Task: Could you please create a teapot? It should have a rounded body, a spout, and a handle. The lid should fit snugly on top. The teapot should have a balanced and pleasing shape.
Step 188:
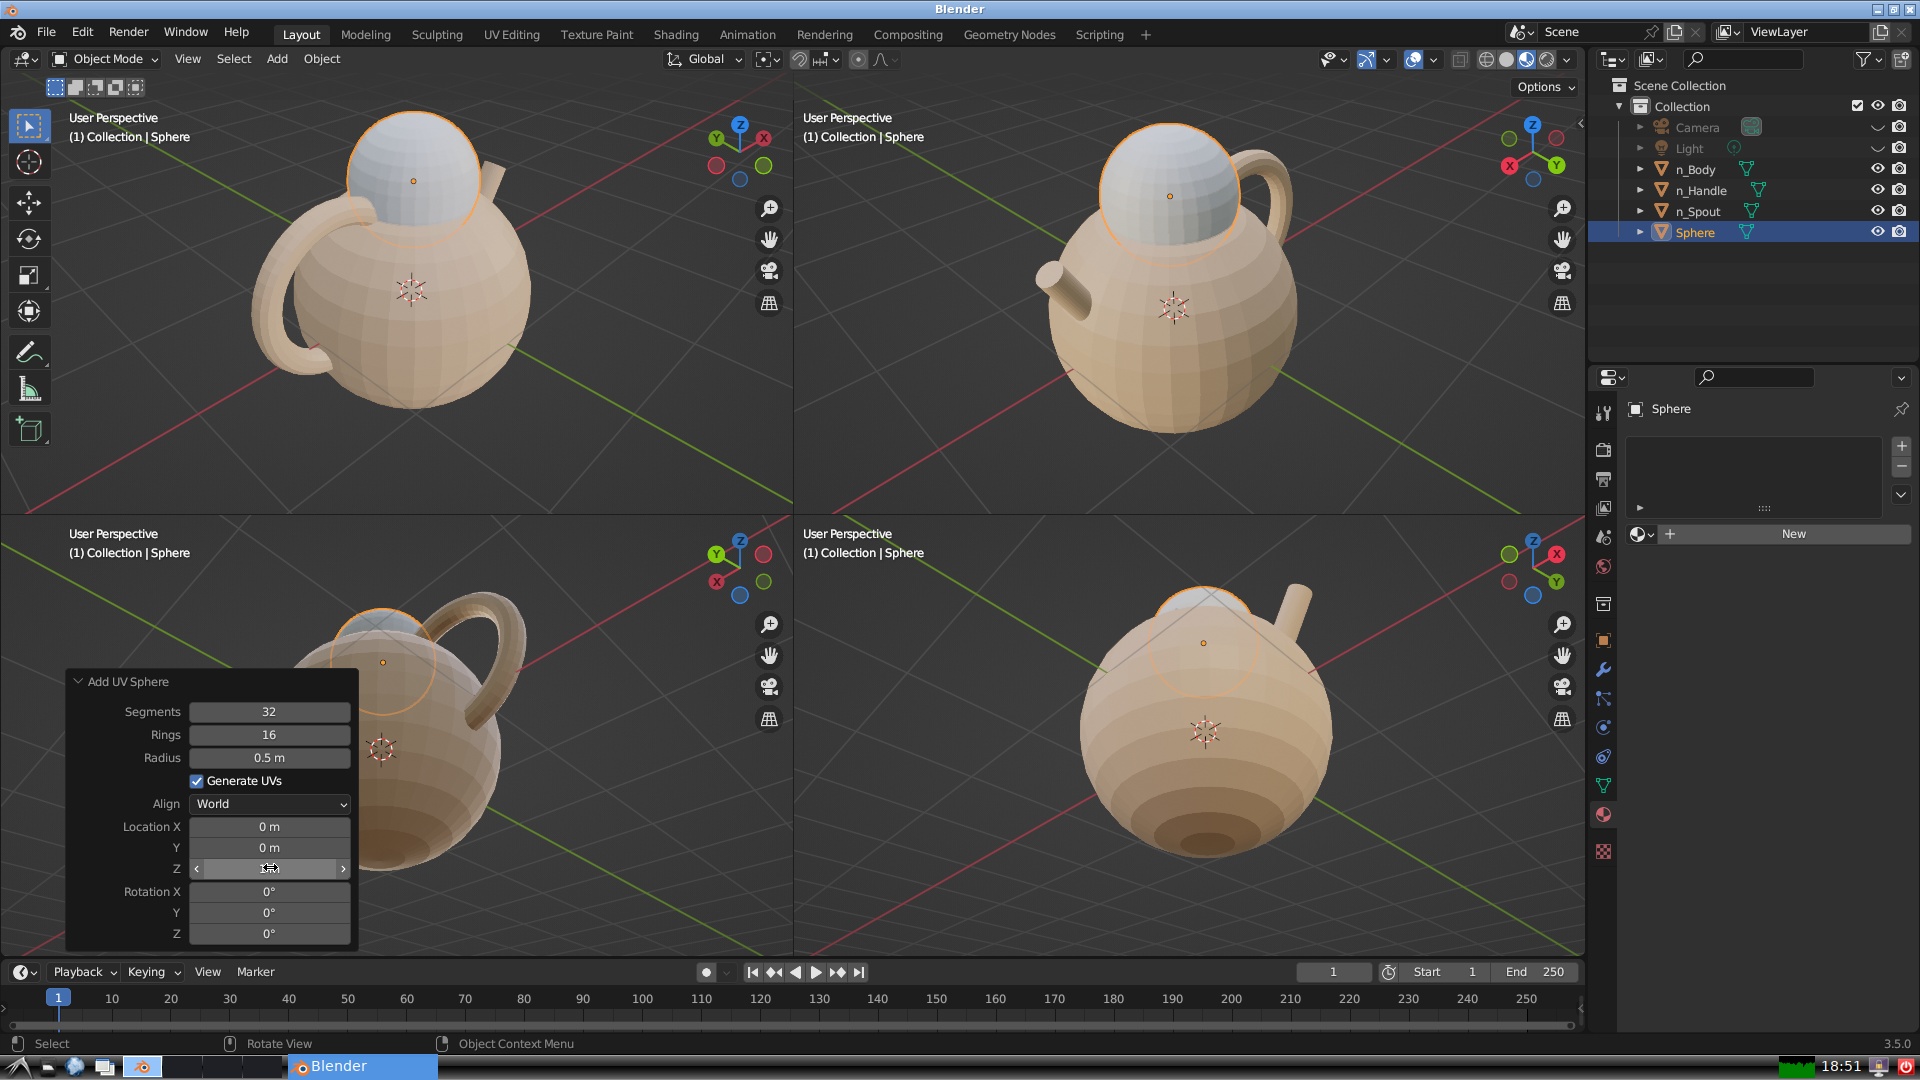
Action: {"mouse_move": [960, 540]}